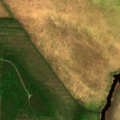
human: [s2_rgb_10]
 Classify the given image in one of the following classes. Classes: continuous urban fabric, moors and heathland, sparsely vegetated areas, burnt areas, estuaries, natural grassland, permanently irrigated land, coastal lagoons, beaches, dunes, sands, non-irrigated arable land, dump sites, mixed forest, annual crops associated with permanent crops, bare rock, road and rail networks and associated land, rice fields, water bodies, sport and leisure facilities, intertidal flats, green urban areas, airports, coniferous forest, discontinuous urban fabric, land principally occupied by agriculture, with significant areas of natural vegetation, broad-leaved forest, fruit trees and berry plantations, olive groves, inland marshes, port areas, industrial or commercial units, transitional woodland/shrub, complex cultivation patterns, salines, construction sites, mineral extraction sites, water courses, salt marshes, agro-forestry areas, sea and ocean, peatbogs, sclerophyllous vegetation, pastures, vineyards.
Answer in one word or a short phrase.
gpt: coniferous forest, peatbogs